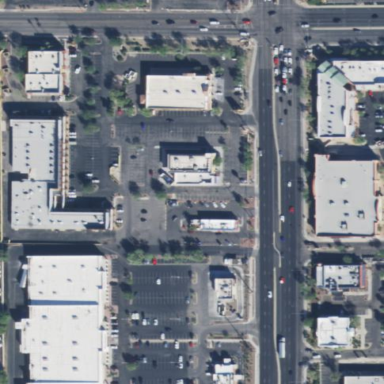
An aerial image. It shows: Retail area.